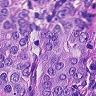
Metastatic tissue present: yes